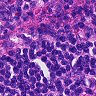
Metastatic tissue present: no